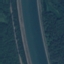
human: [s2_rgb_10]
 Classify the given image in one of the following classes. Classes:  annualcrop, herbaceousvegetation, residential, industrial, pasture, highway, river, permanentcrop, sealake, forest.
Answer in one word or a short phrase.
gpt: River